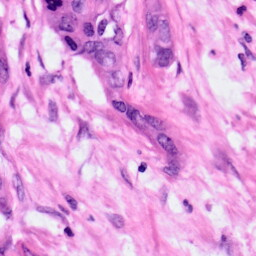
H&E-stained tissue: Pancreatic